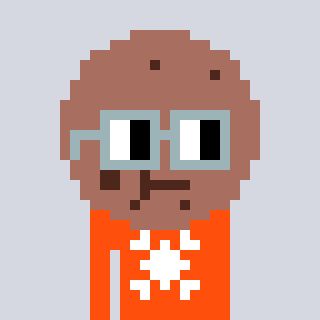
a pixel art character with square dark gray glasses, a cookie-shaped head and a orange-colored body on a cool background